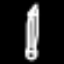
Label: pencil